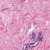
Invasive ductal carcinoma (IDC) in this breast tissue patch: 0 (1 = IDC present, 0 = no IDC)